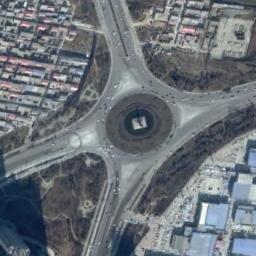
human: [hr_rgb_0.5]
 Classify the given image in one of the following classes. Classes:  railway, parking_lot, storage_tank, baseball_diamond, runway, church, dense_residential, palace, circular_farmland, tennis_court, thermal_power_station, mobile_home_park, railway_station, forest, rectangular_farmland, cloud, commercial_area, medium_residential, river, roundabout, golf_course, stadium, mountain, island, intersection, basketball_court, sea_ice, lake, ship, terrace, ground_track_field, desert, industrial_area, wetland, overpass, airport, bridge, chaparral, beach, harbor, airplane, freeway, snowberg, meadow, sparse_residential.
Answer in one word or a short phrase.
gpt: roundabout